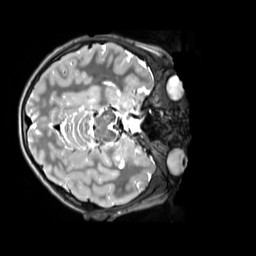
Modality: T2w
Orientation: axial
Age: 11
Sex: male
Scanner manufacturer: siemens
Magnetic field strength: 3 T
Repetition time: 3.2 s
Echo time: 0.408 s